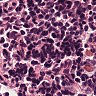
Metastatic tissue present: no